Question: When I use dynamic prototypes, I found my label is overlapping.
"firstLabel" is the default text of the label I have inserted on storyboard and I set the text "ios" when the program run.
Following are my code.
'''
@implementation ViewController{
NSArray* _books;
}
- (void)viewDidLoad {
_books=@[@"ios",@"android"];
self.table.dataSource=self;
self.table.delegate=self;
// Do any additional setup after loading the view, typically from a nib.
}
- (UITableViewCell*)tableView:(UITableView *)tableView cellForRowAtIndexPath:(NSIndexPath *)indexPath{
NSInteger row=indexPath.row;
NSString* cellID=(row%2==0?@"cell1":@"cell2");
UITableViewCell* cell=[tableView dequeueReusableCellWithIdentifier:cellID forIndexPath:indexPath];
UILabel* label=(UILabel*)[cell viewWithTag:1];
label.text=_books[row];
return cell;
}
- (NSInteger)tableView:(UITableView *)tableView numberOfRowsInSection:(NSInteger)section{
return _books.count;
}
- (CGFloat)tableView:(UITableView *)tableView heightForRowAtIndexPath:(NSIndexPath *)indexPath{
return 80;
}
'''

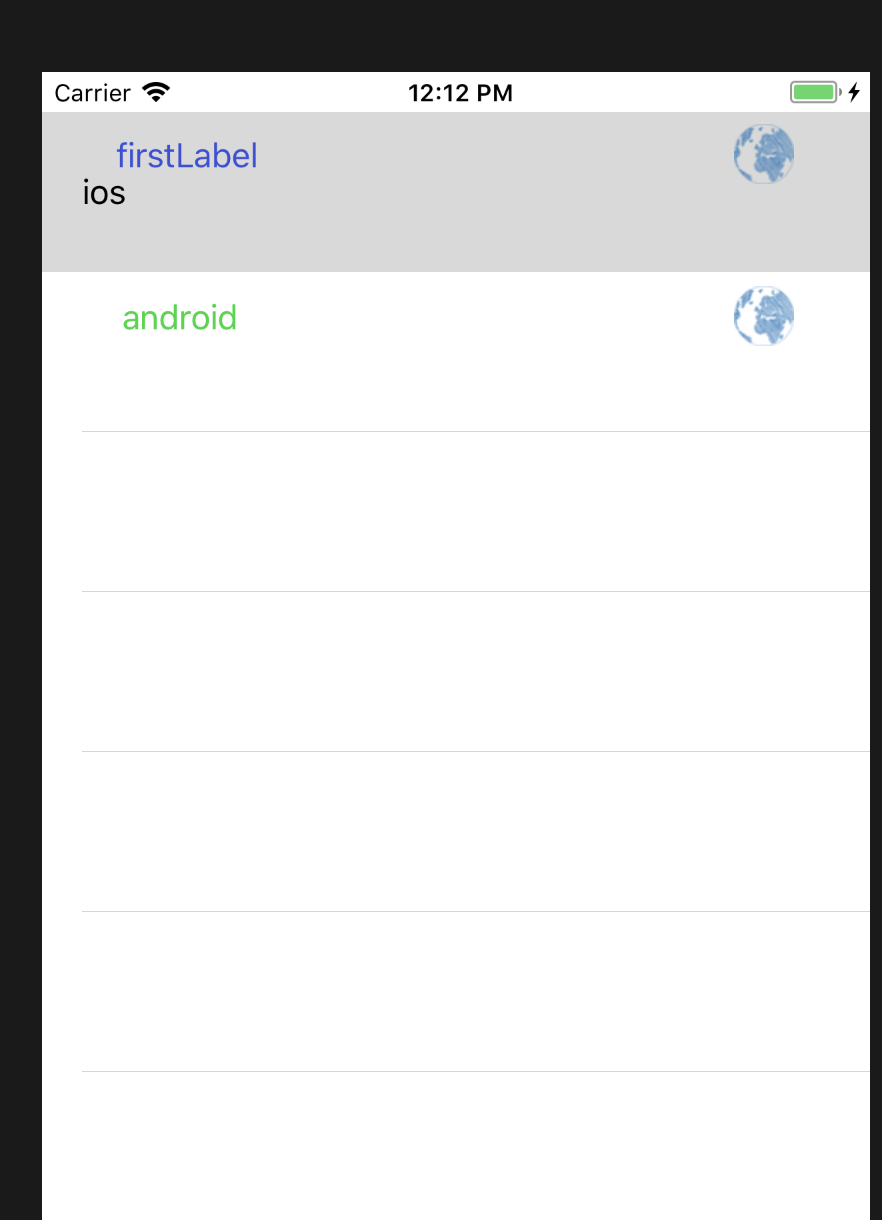
Answer: Thank everyone for your replies. I found when I use two cellIDs, they maybe mixed. After I set only one cellID, it gets right.
'''
NSString* cellID=(row%2==0?@"cell1":@"cell2");
'''
change to 'NSString* cellID=@"cell1";'